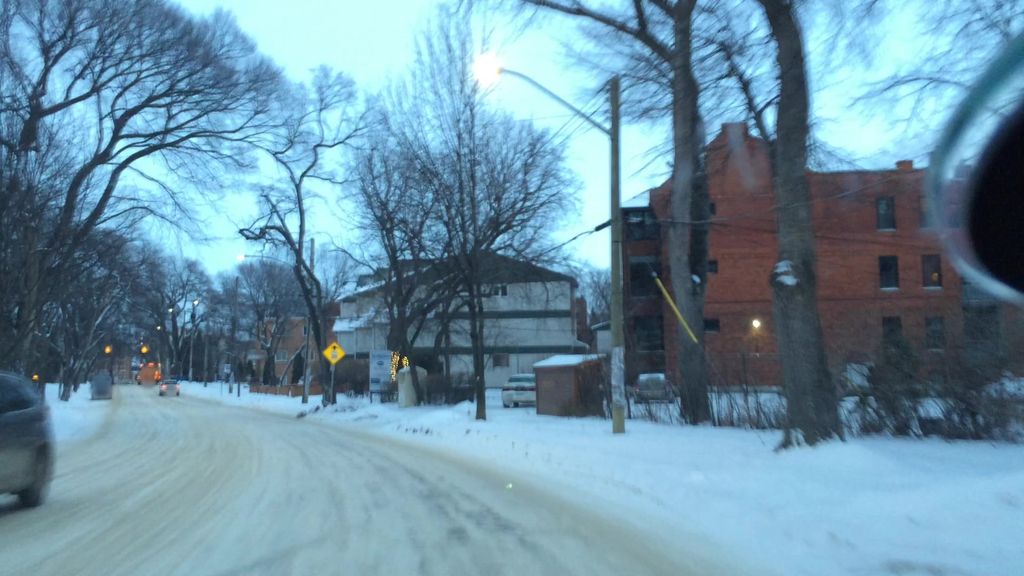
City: winnipeg